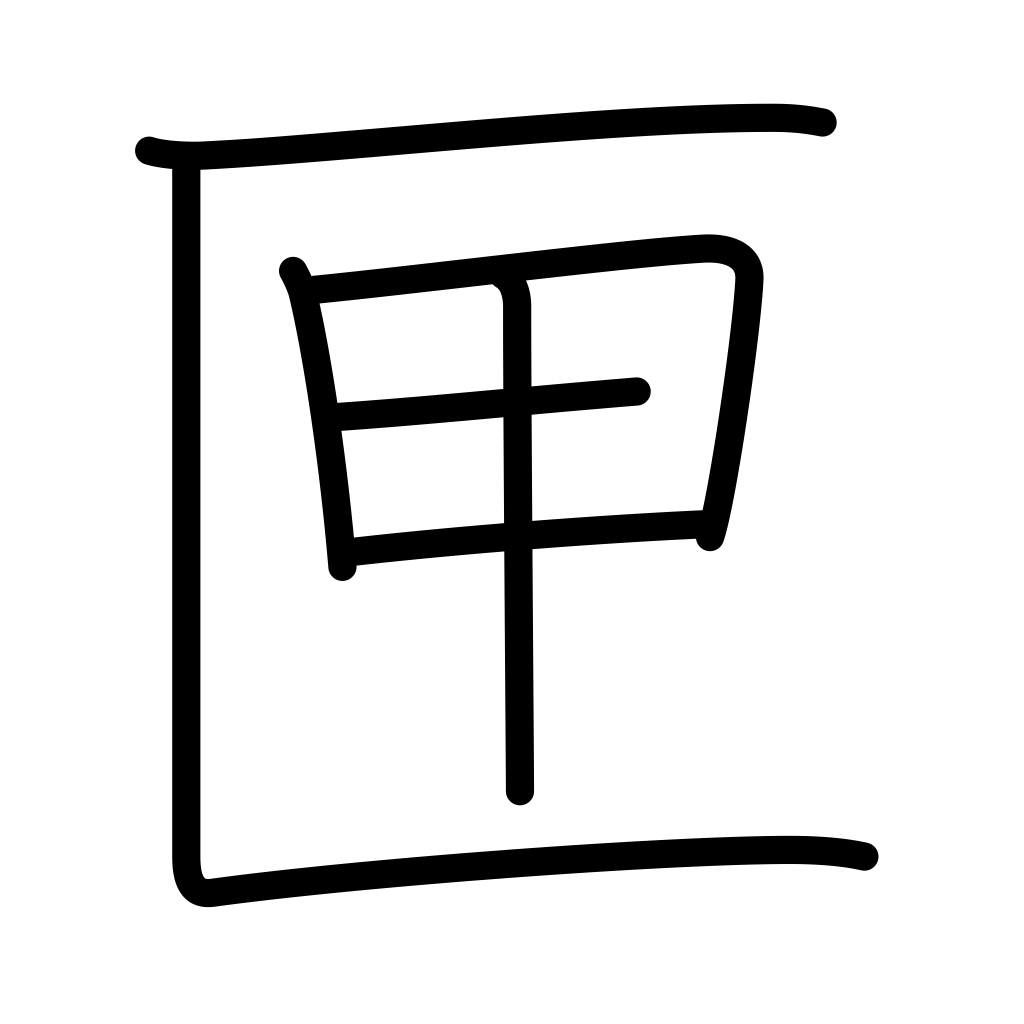
Meaning: box